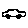
Label: car